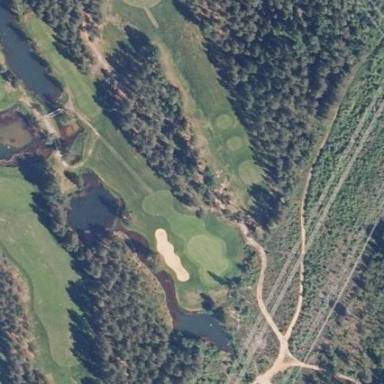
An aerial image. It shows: Golf course.